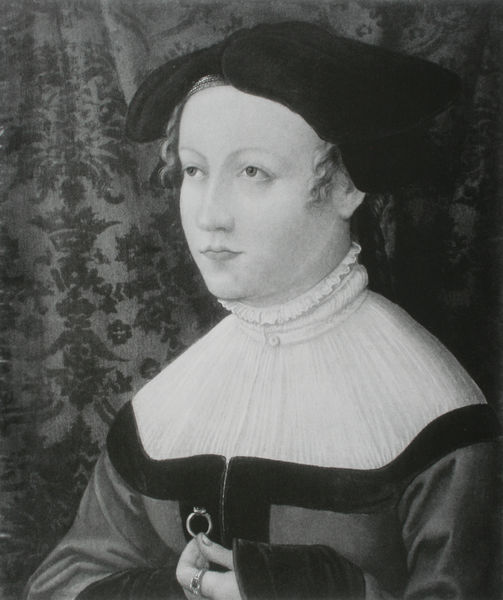
Titel: Bildnis der Barbara Vetter
Künstler: Hans d.Ä. Holbein
Institution: Privatbesitz
Schlagwörter: gemälde, hand, haut, kopf, weiß, finger, frau, haar, hut, kleid, mund, nase, ohr, schwarz, blick, dame, malerei, muster, mütze, augen, falten, gesicht, kragen, samt, bild, portrait, porträt, vorhang, gold, haare, knopf, locken, traurig, rüschen, ring, schwarz-weiß, koteletten, rosette, tapisserie, hochzeit, dürer, altdeutsch, verlobung, süddeutsch, heirat, ehepaarbildnis, tapisserei, hans holbein, ehebildnis, wandvorhang, hans burgkmair, pot, gemelich, bruststsück, rträtporträt